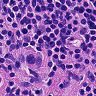
Metastatic tissue present: yes